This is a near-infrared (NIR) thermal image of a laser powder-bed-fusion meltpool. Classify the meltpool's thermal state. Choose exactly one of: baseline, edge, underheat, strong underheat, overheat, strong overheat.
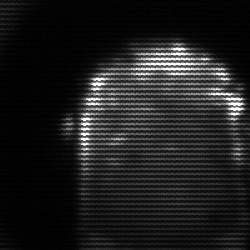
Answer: baseline